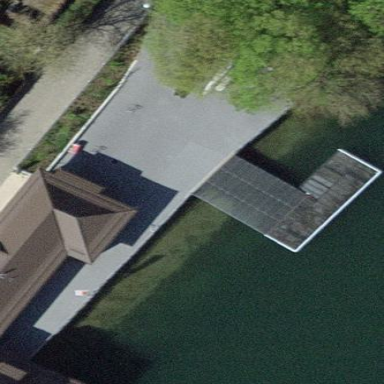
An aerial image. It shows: Pier made of metal.